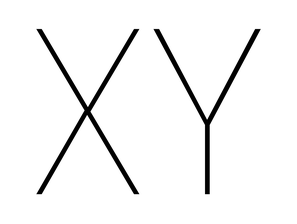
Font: Poppins-Thin